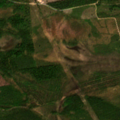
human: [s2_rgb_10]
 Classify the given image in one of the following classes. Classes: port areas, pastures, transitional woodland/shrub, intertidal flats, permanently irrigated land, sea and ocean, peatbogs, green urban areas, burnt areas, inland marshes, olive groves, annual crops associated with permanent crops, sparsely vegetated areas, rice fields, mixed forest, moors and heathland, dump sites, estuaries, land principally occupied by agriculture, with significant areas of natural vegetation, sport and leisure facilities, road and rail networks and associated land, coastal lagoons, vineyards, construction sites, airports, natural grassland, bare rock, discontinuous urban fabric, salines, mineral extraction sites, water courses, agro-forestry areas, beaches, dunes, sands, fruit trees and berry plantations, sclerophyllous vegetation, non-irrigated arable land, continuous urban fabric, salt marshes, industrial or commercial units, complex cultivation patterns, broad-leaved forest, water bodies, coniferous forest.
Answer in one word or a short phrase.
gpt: coniferous forest, transitional woodland/shrub, peatbogs